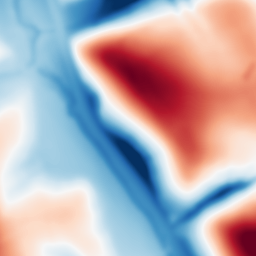
Category: multiscale
Decomposition family: dog
Decomposition parameters: sigma_low: 3
sigma_high: 50
Upsampling method: quartic
Upsampling parameters: scale: 2
Upsampling scale: 2